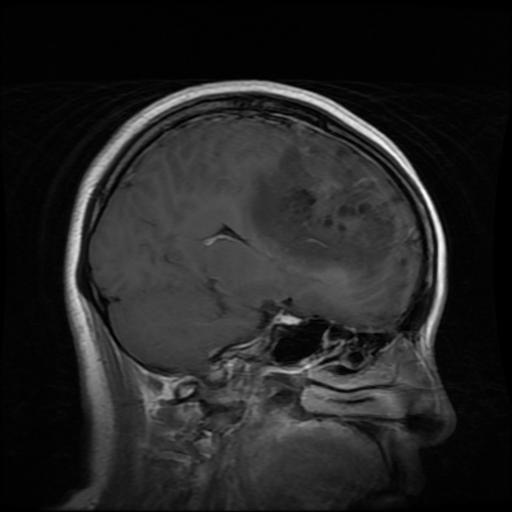
Label: glioma